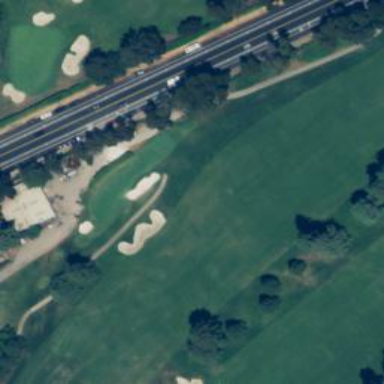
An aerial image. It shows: View of golf hole.